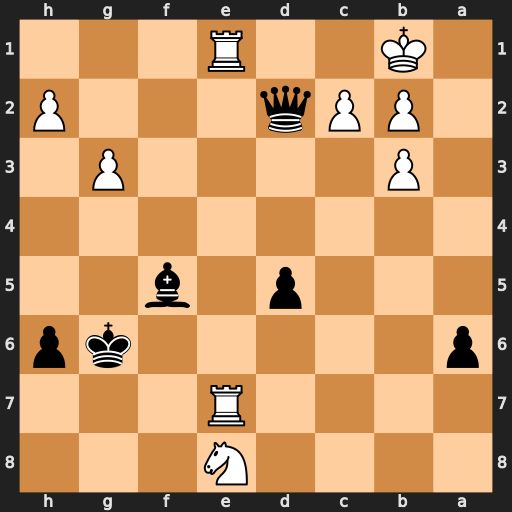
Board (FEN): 4N3/4R3/p5kp/3p1b2/8/1P4P1/1PPq3P/1K2R3
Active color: b
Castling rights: -
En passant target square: -
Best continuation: Bxc2+ Ka1 Qa5#